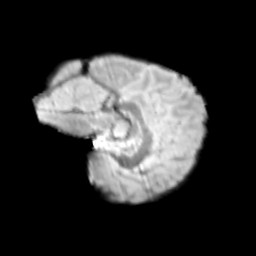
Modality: T2w
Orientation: sagittal
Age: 11
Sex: female
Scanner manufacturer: siemens
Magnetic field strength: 3 T
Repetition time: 3.8 s
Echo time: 0.07 s